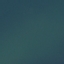
Land use / land cover class: SeaLake